В архиве Снеллиуса нашли чертёж оптической схемы, на которой была изображена линза, положение точечного источника света $S_{0}$ и его изображения $S_{1}$. От времени чернила выцвели, и на схеме осталось видно только положение оптической оси линзы, источника $S_{0}$, изображения $S_{1}$ и одного из фокусов $F$ (см. рисунок).
Построением циркулем и линейкой без делений восстановите возможные положения линзы.
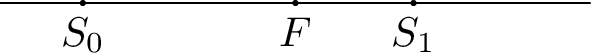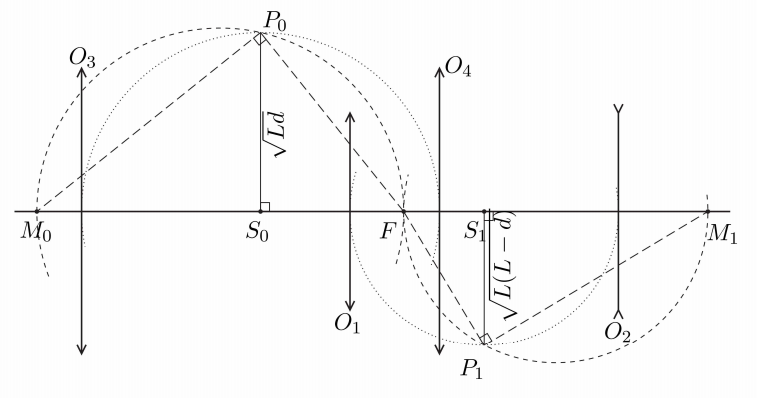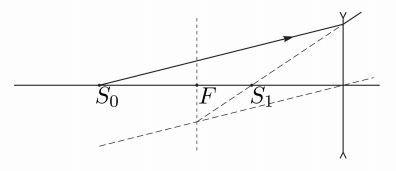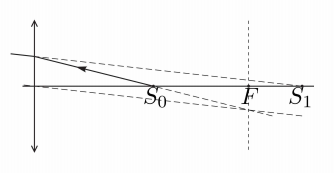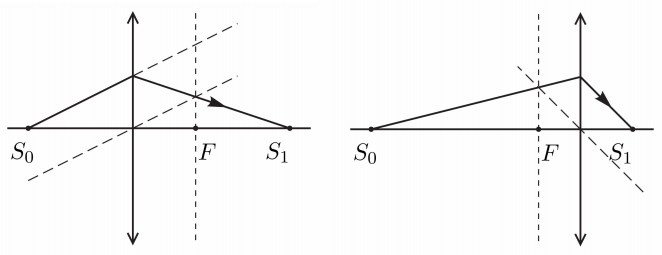
Решение: Для начала проведём качественный анализ того, где может располагаться линза и какой она может быть. Рассеивающая линза. Изображение в рассеивающей линзе всегда мнимое и лежит по ту же сторону от линзы, что и источник, причем расстояние от линзы до изображения меньше расстояния от линзы до источника. Таким образом, условию удовлетворяет рассеивающая линза, которая находится правее $S_{1}$ (см. рисунок ниже).  Собирающая линза. Изображение может быть как мнимым, так и действительным. Мнимое (причём увеличенное) изображение расположено от линзы всегда дальше, чем источник, поэтому линза, дающая мнимое изображение, расположена слева от $S_{0}$ (см. рисунок ниже).  Если линза расположена между источником $S_{0}$ и изображением $S_{1}$, то изображение - действительное. Так как линза имеет два фокуса, то точка $F$ может лежать как справа (см. рисунок), так и слева от линзы (см. рисунок). Таким образом, существуют четыре решения!  Теперь найдём точные координаты оптических центров этих линз и выполним построения. Пусть расстояние от источника света до фокуса равно $d$, до изображения - $L$, а до линзы - $x$. Запишем формулу тонкой линзы: $$ \frac{1}{|x|} \pm \frac{1}{|L-x|}=\pm \frac{1}{|d-x|}, $$ где знак плюс в левой части соответствует действительному изображению, а минус - мнимому. Знак плюс перед оптической силой линзы соответствует собирающей линзе, а знак минус - рассеивающей. Данные в задаче точки $S_{0}$, $F$ и $S_{1}$ делят оптическую ось на четыре промежутка, в каждом из которых модули в уравнении выше будут раскрываться с различными знаками. Найдём все решения уравнения выше. Раскроем знаки на промежутке $S_{0} F$. Как мы заметили выше, здесь может располагаться только собирающая линза, тогда: $$ \frac{1}{x}+\frac{1}{L-x}=\frac{1}{d-x}, $$ $$ x^{2}-2 L x+L d=0, $$ следовательно, $$ L-x=\mp \sqrt{L(L-d)}, $$ причем решение со знаком минус попадает в рассматриваемый нами промежуток. Решая по аналогии уравнение тонкой линзы на оставшихся трёх промежутках, найдём, что ещё две собирающие линзы находятся в точках $x=\pm \sqrt{L d}$, а в точке $L-x=\sqrt{L(L-d)}$ находится рассеивающая линза. Все построения в данной задаче сводятся к построению корней из произведений длин отрезков. В курсе геометрии доказывается, что если в прямоугольном треугольнике проекции катетов на гипотенузу равны $a$ и $b$, то длина высоты этого треугольника, опущенной из вершины прямого угла, равна $\sqrt{a b}$. С помощью этого факта построим отрезки длиной $\sqrt{S_{0} S_{1} \cdot F S_{1}}$ и $\sqrt{S_{0} S_{1} \cdot S_{0} F}$ и отложим полученные отрезки от точки $S_{0}$ вправо и от точки $S_{1}$ в обе стороны соответственно.
Ответ: Пошаговая инструкция к построению (см. рисунок выше): 1. Отложим на оптической оси отрезок $S_{1} M_{1}$ длины $S_{1} M_{1}=$ $=S_{0} S_{1}=L$, так что точка $M_{1}$ лежит справа от точки $S_{1}$. 2. Найдём среднее геометрическое длин отрезков $F S_{1}=L-d$ и $L$. Для этого построим окружность на диаметре $F M_{1}$. Найдём точку $P_{1}$ пересечения этой окружности и перпендикуляра к оптической оси, проходящего через $S_{1}$. Длина отрезка $S_{1} P_{1}$ равна $\sqrt{L(L-d)}$. 3. Отложим на оптической оси отрезки длины $S_{1} P_{1}$ влево и вправо от $S_{1}$. Левая линза $O_{1}$ окажется собирающей, а правая $O_{2}$ - рассеивающей. 4. Отложим на оптической оси отрезок $S_{0} M_{0}$ длины $S_{0} M_{0}=S_{0} S_{1}=L$, так что точка $M_{0}$ лежит справа от точки $S_{0}$. 5. По аналогии с пунктом $2$ построим окружность на диаметpe $M_{0} F$ и перпендикуляр $S_{0} P_{0}$, длина которого равна $\sqrt{L d}$. 6. Отложим на оптической оси отрезки длины $S_{0} P_{0}$ влево и вправо от точки $S_{0}$. Линзы $O_{3}$ и $O_{4}$ являются собирающими.
Темы:
T, Оптика, Геометрическая оптика, Тонкая линза, Архивы Снеллиуса, Всероссийские, Линзы, Построения